Current action and preconditions to check: trajectory_clear

Your task: For each precondition in the list above, predict whether it will hold at this action.

Consider the current scene as observed from the mobile robot's camera, and analyze the predicted future states of all dynamic agents (e.g., people, animals, vehicles, or any moving entities) within the NEXT SECOND.

IMPORTANT: Only answer "very likely" if you are absolutely certain—based on strong, clear evidence—that a dynamic agent will violate the precondition in the predicted future state. Do NOT answer "very likely" for unlikely, ambiguous, or low-probability risks.

Ask yourself for each precondition: Is there a high probability, with clear and convincing evidence, that the predicted future states of any dynamic agent will interfere with the predicted future state of the currently executing action within the NEXT SECOND, causing that precondition to fail?

Assess the risk level based on these predictions. Use "likely" or "very likely" if motions create a clear risk of interference.

Use "neutral" or "improbable" if agents are nearby but their predicted paths are clearly diverging or non-conflicting.

Failure Risk Categories: "very improbable", "improbable", "neutral", "likely", "very likely"

Answer Format: Output ONLY the probability_of_failure value from these categories: "very improbable", "improbable", "neutral", "likely", "very likely"

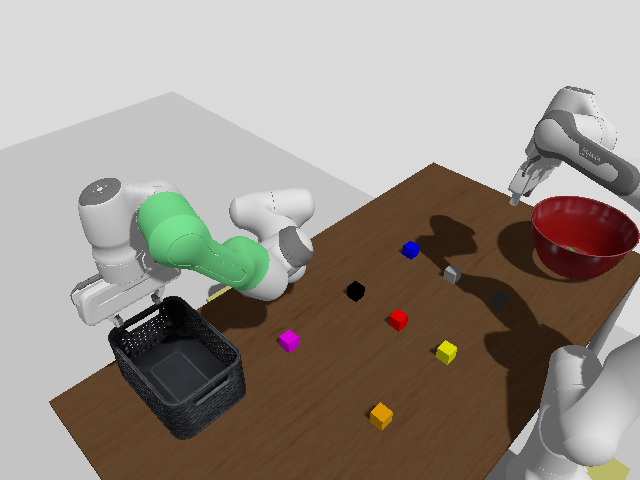

Answer: very improbable